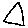
Label: triangle